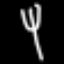
Label: fork